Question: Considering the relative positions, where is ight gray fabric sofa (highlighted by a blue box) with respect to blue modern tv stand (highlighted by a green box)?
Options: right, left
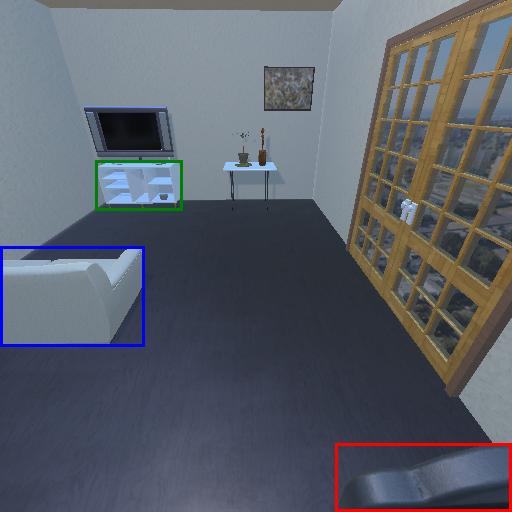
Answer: right